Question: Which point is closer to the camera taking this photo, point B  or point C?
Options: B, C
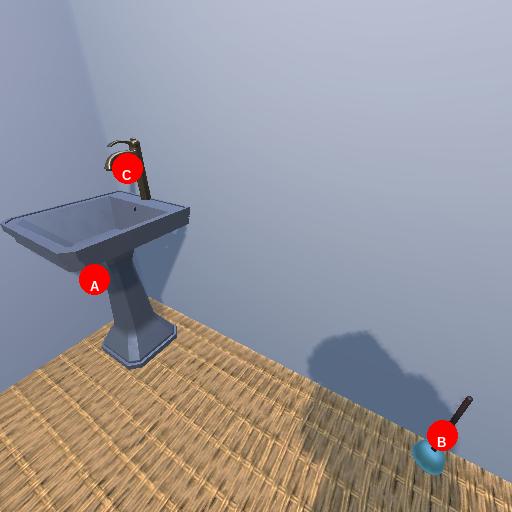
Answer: B